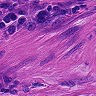
Metastatic tissue present: yes